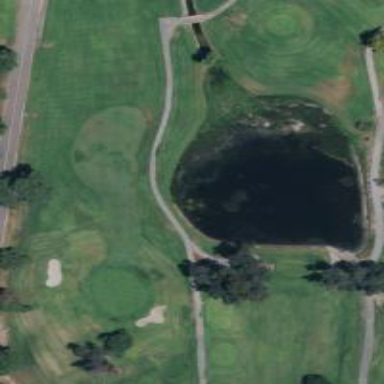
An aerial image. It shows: Service road used as golf cart path.